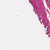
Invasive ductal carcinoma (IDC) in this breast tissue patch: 0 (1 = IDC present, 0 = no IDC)